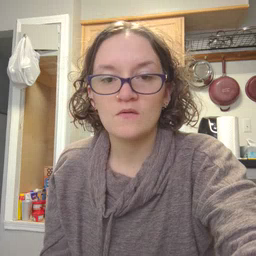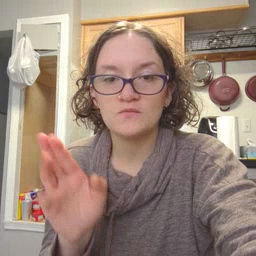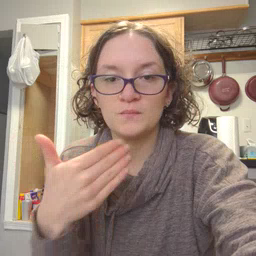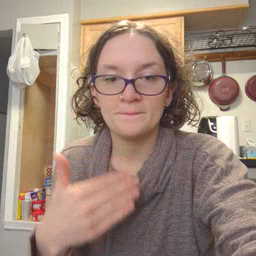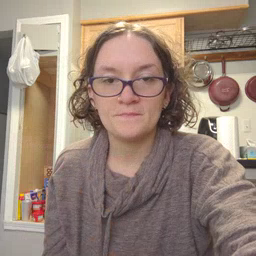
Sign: room